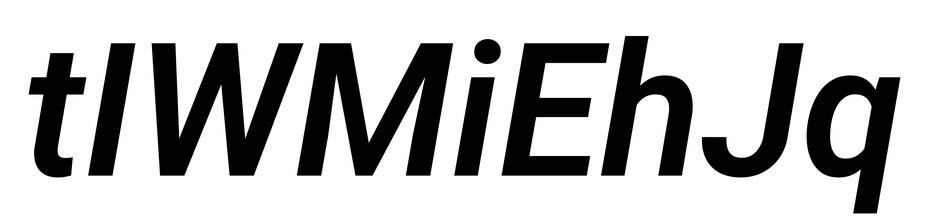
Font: Roboto-Italic_SemiBold_Italic